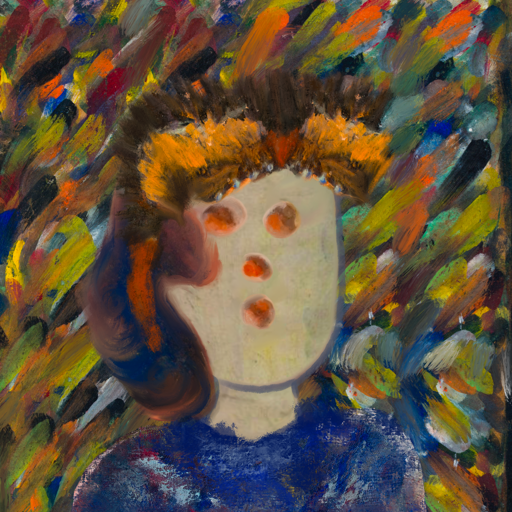
Background: An_Impression, Head And Neck Front: Hill_Girl, Face Front: Rupkatha, Bust: Irani, Hair Front: Mother_And_Son_Son, Head Accessory: Gypsy_Queen, Second Necklace: Blank, Necklace: Blank, Baby: Blank